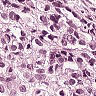
Metastatic tissue present: yes